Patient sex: M
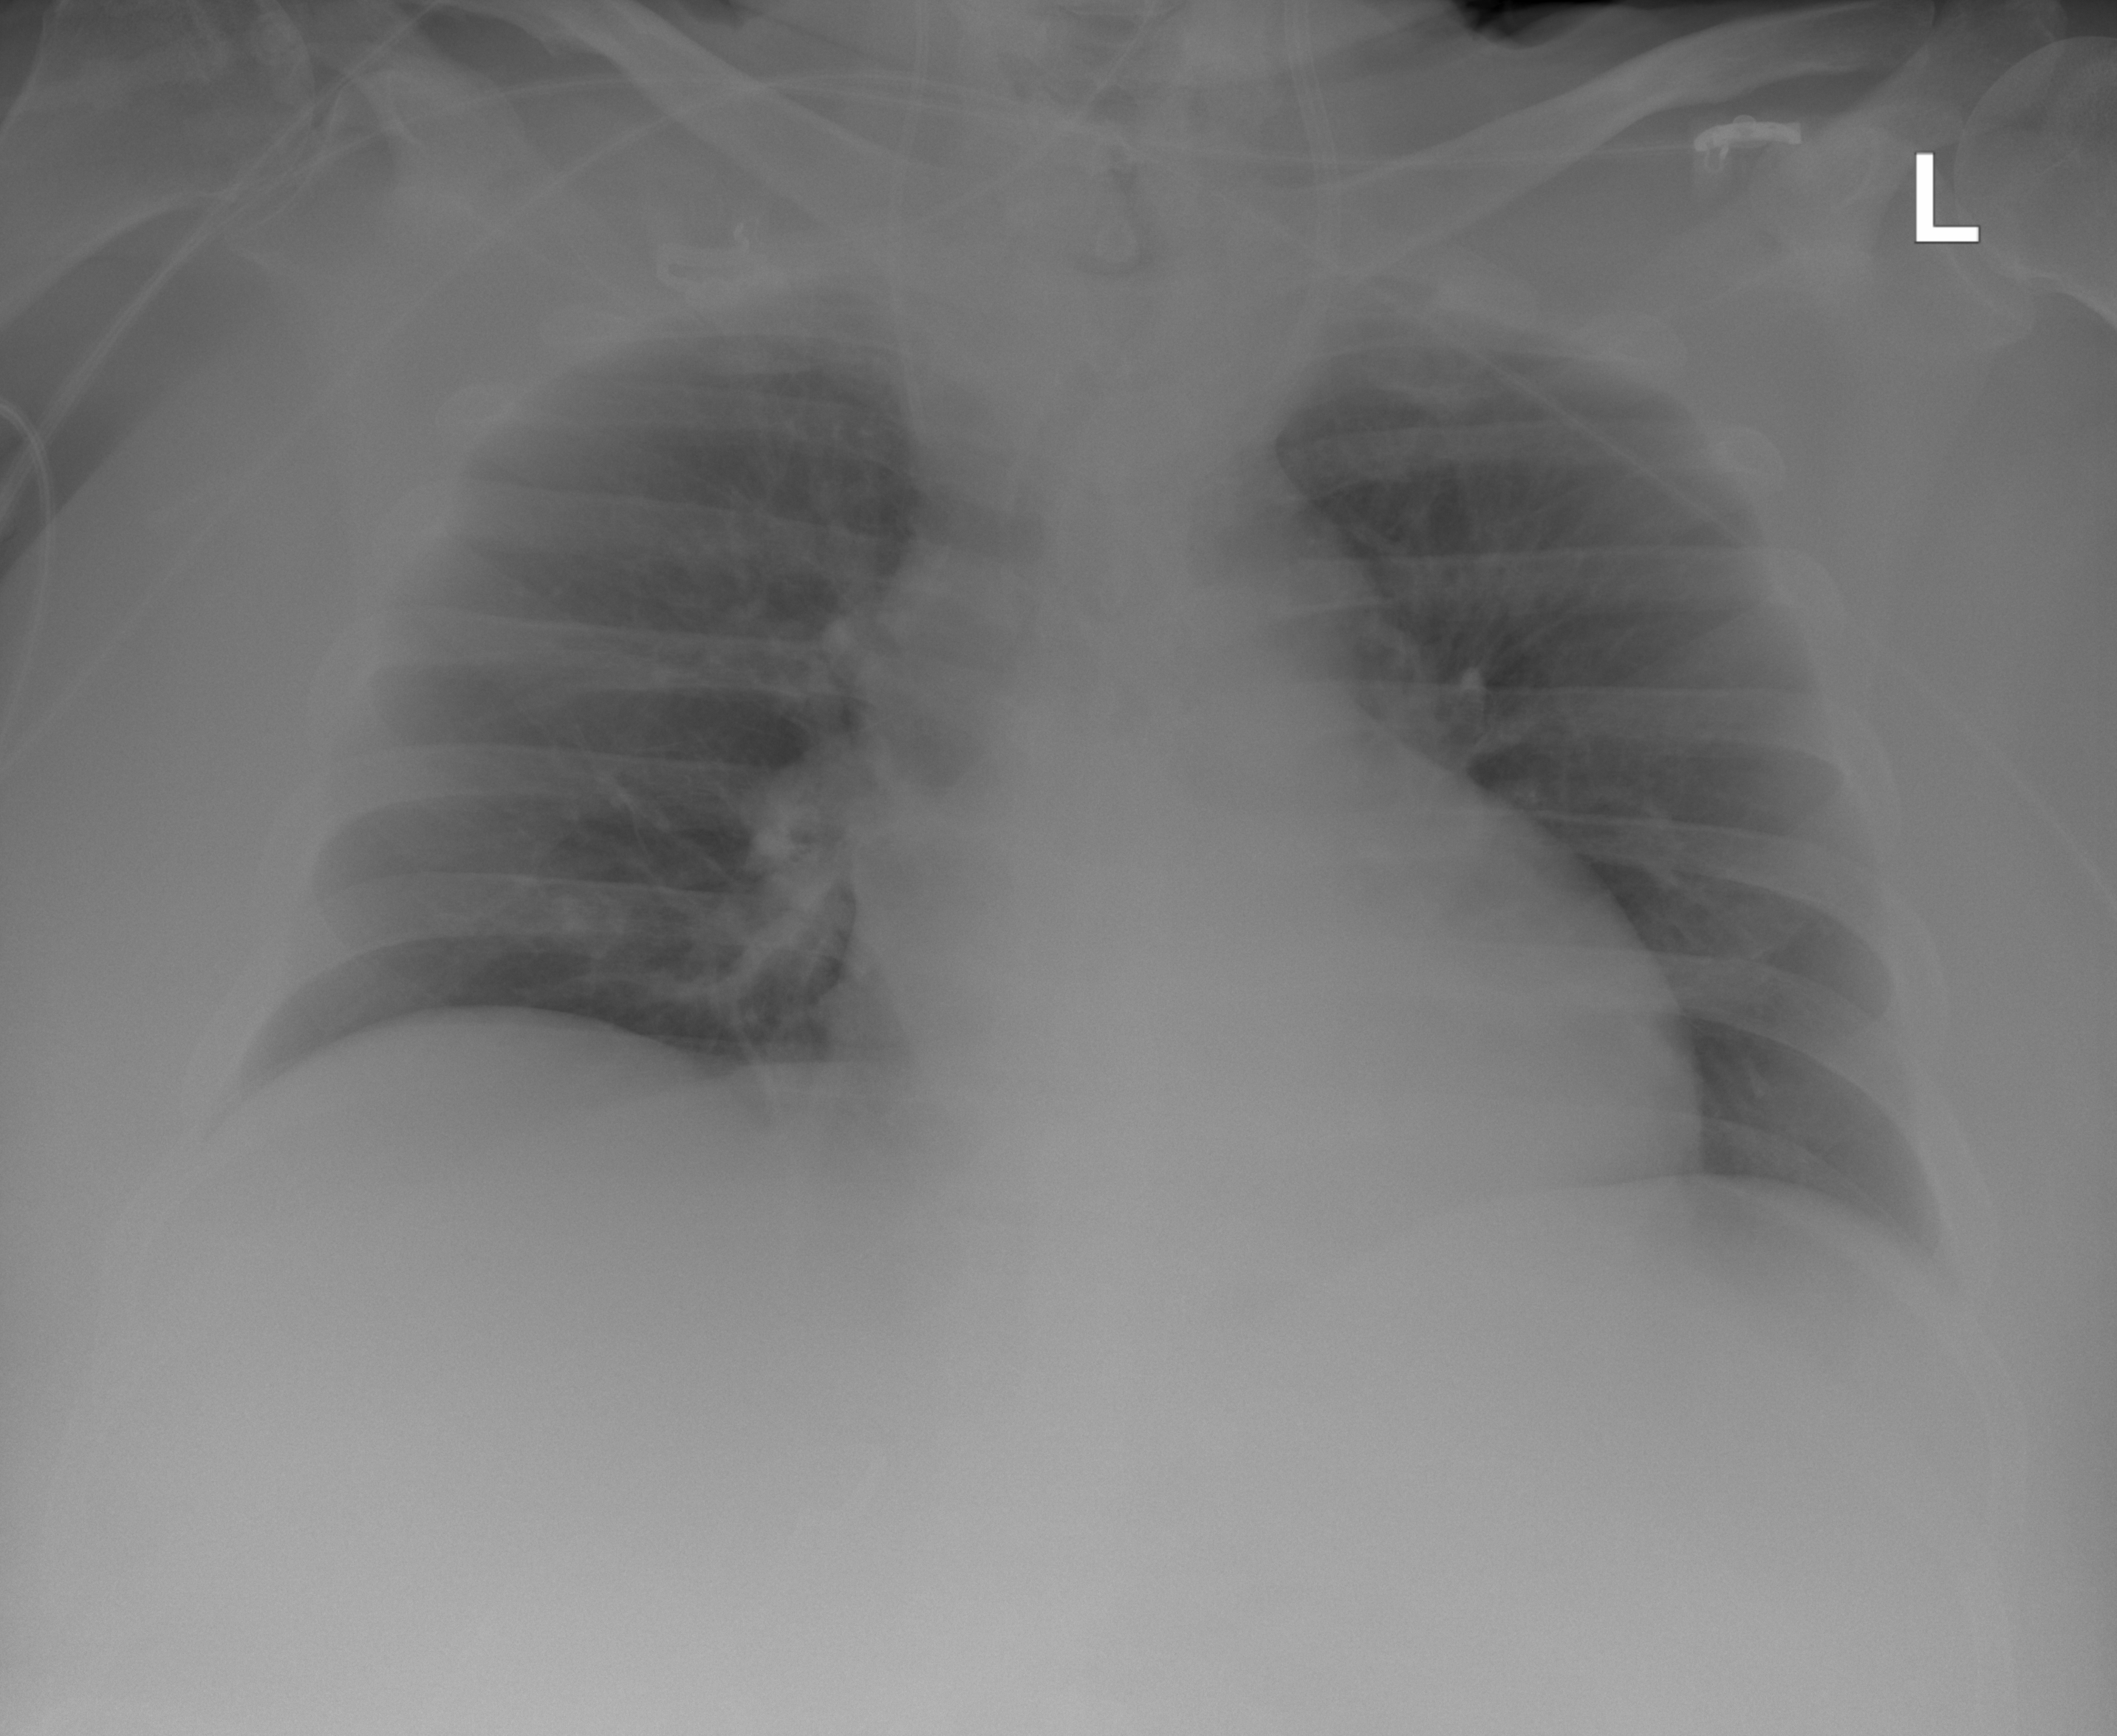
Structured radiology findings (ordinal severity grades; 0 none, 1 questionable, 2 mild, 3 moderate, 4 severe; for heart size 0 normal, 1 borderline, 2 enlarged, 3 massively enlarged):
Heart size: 2
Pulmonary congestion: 2
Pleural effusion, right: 0
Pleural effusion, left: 0
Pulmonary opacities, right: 2
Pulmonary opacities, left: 0
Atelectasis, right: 2
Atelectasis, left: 0